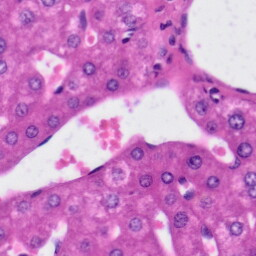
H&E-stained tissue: Liver